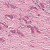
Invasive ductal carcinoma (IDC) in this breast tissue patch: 1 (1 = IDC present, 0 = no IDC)